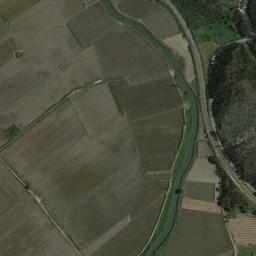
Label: river